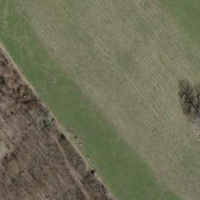
EUNIS habitat code: 24
Species observed at this site:
Rubus caesius
Fraxinus excelsior